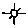
Label: sun